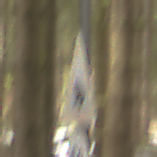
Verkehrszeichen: AmphibienwanderungRechts
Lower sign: Geschwindigkeit50
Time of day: MorningAfternoon
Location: Outdoor (Nature)
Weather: Overcast
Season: Winter
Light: Natural